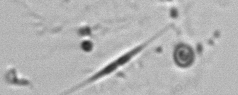
Label: Phaeocystis_debris